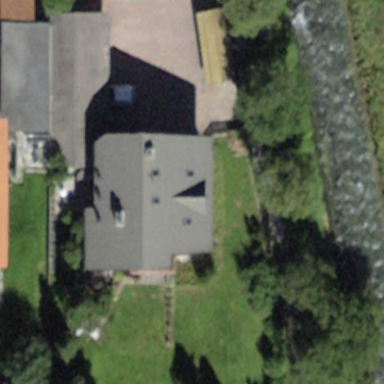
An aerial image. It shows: Building with tile roof.